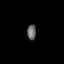
Tissue: prostate
Cell type: Epithelial cells
Senescence score: 0.3167
Nuclear area (px): 136
Mean DAPI intensity: 103.868